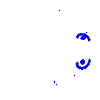
Particle: electron